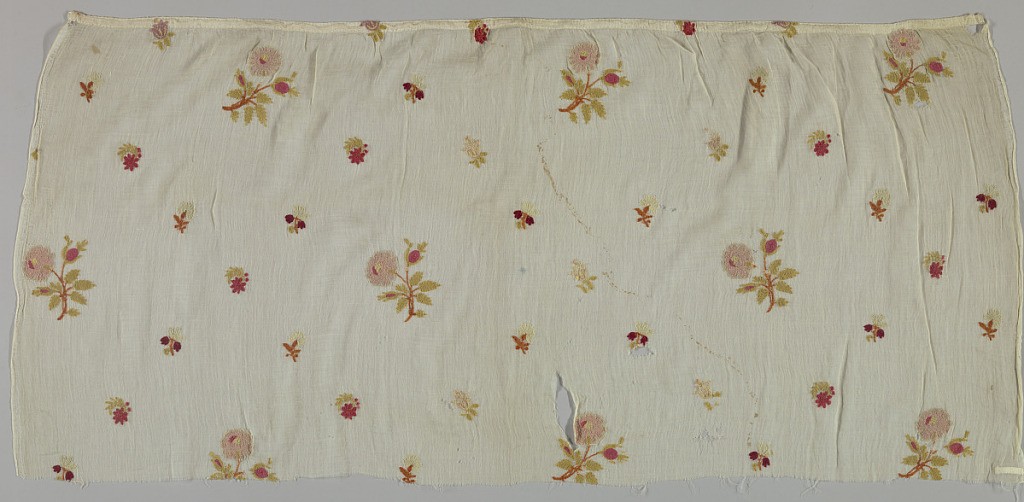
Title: Textile
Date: late 18th century
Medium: crewel wool on cotton Technique: chain stitch embroidery on plain weave
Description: Fragment, very fine white cotton, plain cloth, probably Indian, embroidered in detached flower designs, natural size, in wool. Yellow, red, orange, rose, white. Chain stitch. Selvage at left side.